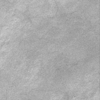
Label: not_dusty